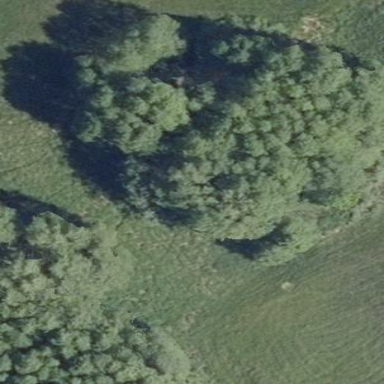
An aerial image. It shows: Serene woodland landscape.